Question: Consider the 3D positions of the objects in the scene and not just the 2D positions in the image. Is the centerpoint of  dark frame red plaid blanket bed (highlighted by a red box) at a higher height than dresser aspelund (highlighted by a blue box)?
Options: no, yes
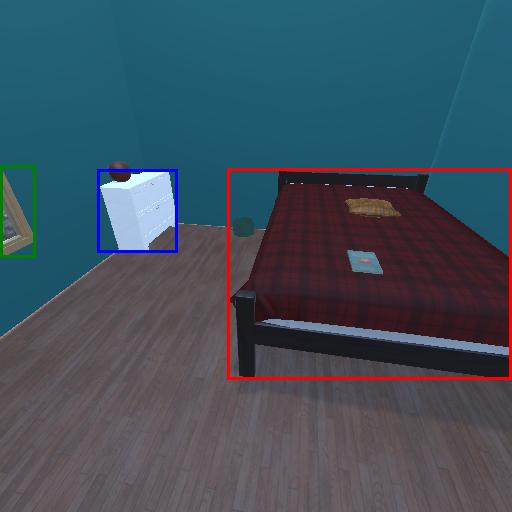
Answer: no